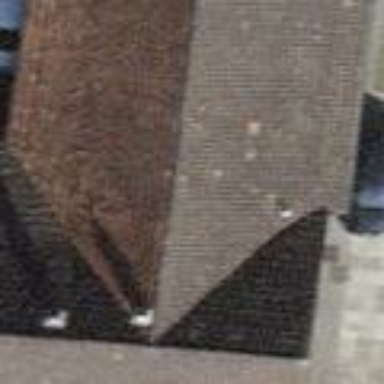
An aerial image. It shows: Terrace building.